Question: I have a ggplot in R that displays three labels on the x-axis. By default, these labels are centered. However, I am searching for a way to left-align the first label, center the second, and right-align the third label. The linked photo shows the exact result that I try to replicate. Any suggestions on how I can do this in R?
The label alignment I try to replicate.
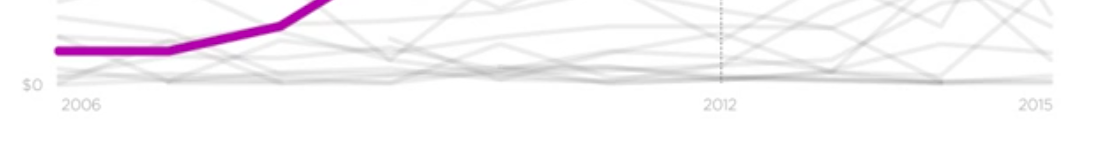
Answer: '''
qplot(100*1:3,1) + scale_x_continuous(breaks=100*c(1,2,3)) +
theme(axis.text.x = element_text(hjust=c(0,0.5,1)))
'''